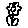
Label: flower